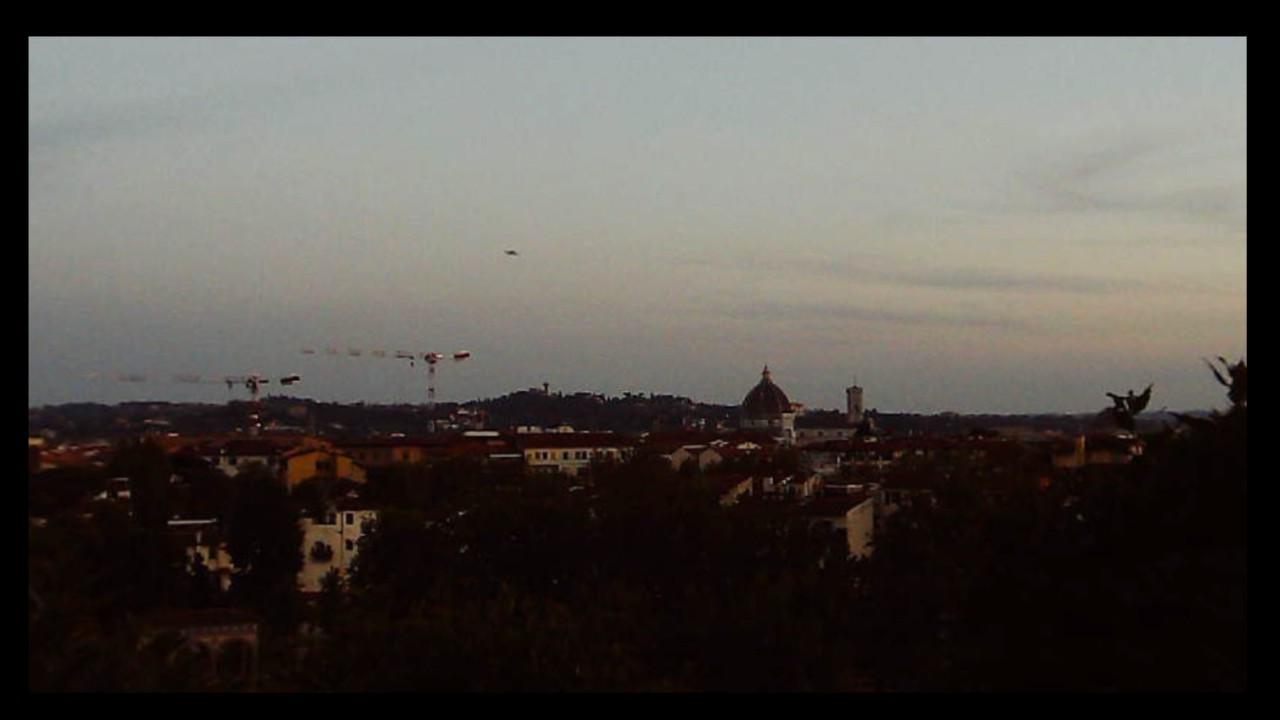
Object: DJI Mini 3